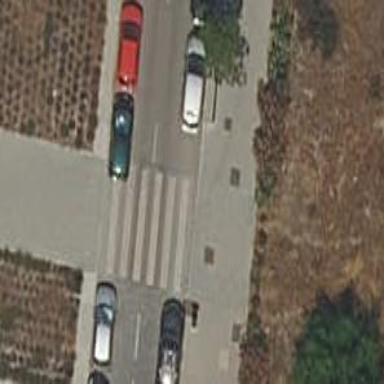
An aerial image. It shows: Uncontrolled zebra crossing on the road.